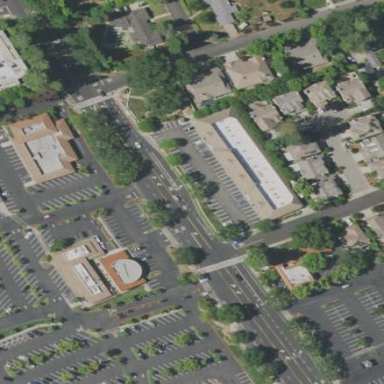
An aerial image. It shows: Parking area with surface.